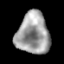
Tissue: lung
Cell type: Epithelial cells
Senescence score: 0.2242
Nuclear area (px): 1322
Mean DAPI intensity: 158.253